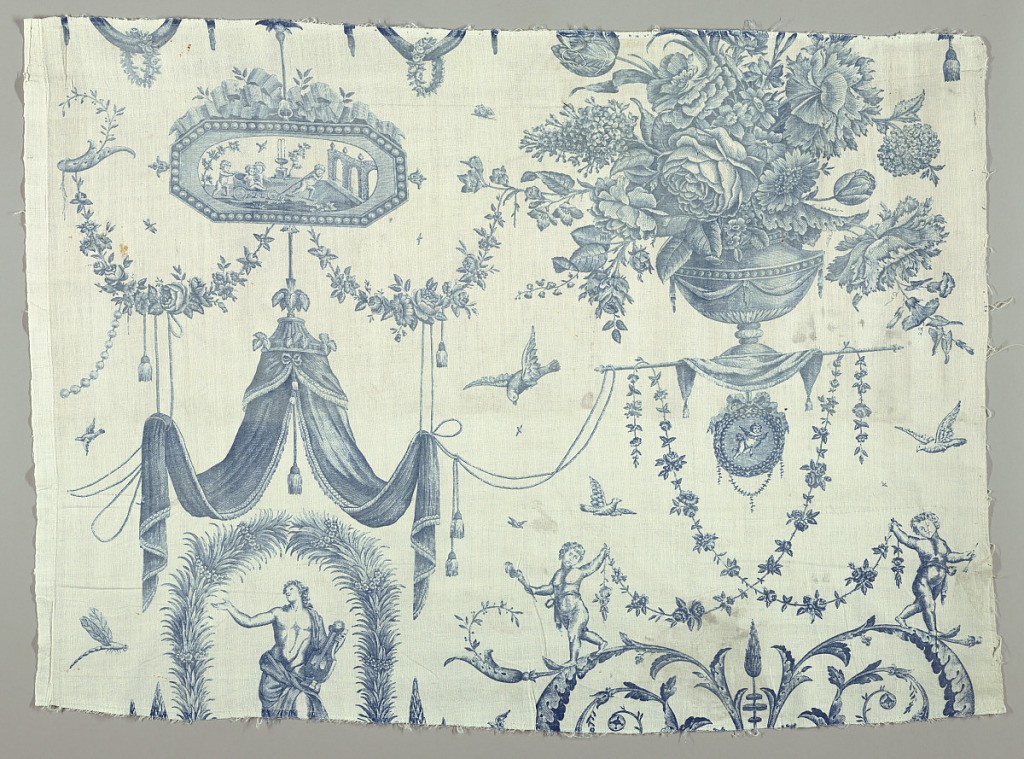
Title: Textile
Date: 1785–90
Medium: cotton Technique: printed by engraved copper plate
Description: Three pieces have been stiched together to complete design which shows; left, classic figure of man bearing a lute, under draped canopy; right, symmetrical foliage decoration with putti bearing garlands; below, right, large vase of flowers; and left, small medallion with putti drawing cart. Printed in blue.

Three maujor fragments have been put together. A narrow strip from a separate lengths has been sewn on each side, at top right and middle left, indicating that when fabric lengths were sewn together the repeat was a half-drop.